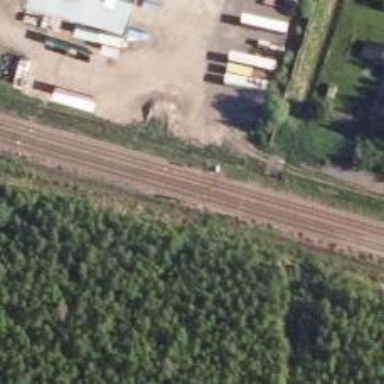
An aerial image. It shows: Railway with continuous electrified contact lines.